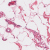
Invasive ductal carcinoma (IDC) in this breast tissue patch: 0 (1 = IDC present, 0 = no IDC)